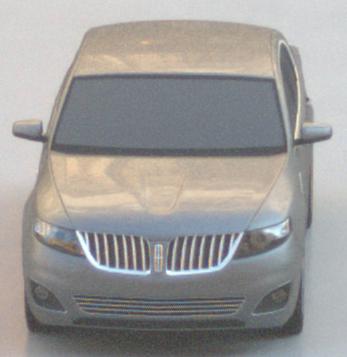
Make: Lincoln
Model: MKS
Detailed model: -
Model produced from: 2008
Model produced until: 2011
Doors: 4
Color: gray
Road condition: wet road
Daytime: morning or afternoon
Contrast: low contrast